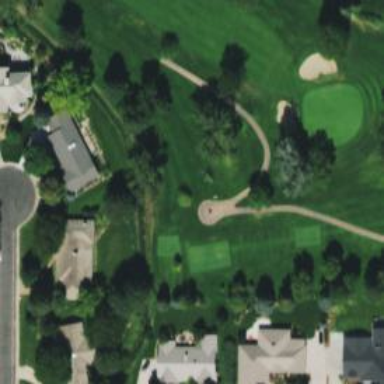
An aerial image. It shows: Path for golf carts.